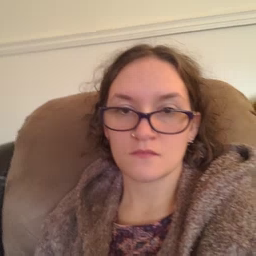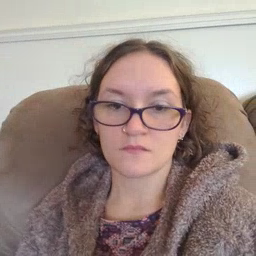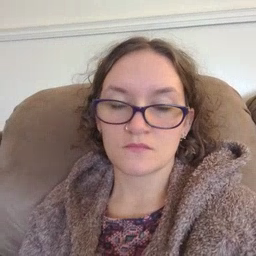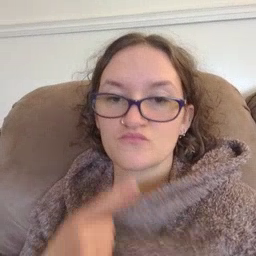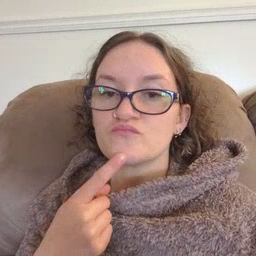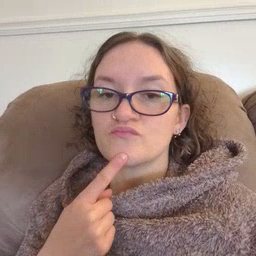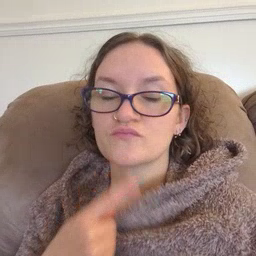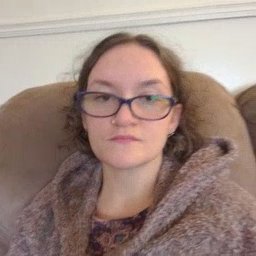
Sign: chin